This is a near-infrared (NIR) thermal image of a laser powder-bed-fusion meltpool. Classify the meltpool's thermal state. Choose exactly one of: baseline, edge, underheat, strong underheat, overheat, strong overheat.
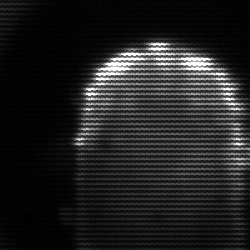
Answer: baseline